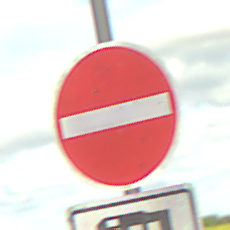
Verkehrszeichen: VerbotDerEinfahrt
Zusatzzeichen unten: MehrspurigeFahrzeugeFrei10
Umgebung: Outdoor, RoadRail
Tageszeit: Midday
Wetter: PartlyCloudy
Licht: Natural
Jahreszeit: NotSpecified
Kontrast: HighContrast